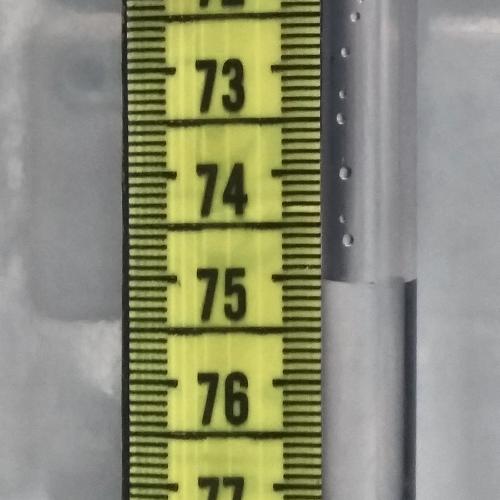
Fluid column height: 75.0 cm